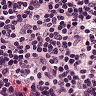
Metastatic tissue present: no